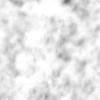
Label: no_change